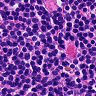
Metastatic tissue present: no